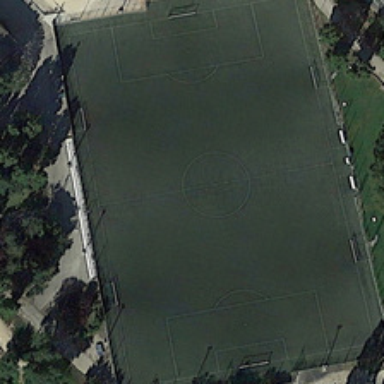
A football field is surrounded by many green trees .